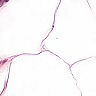
Metastatic tissue present: no